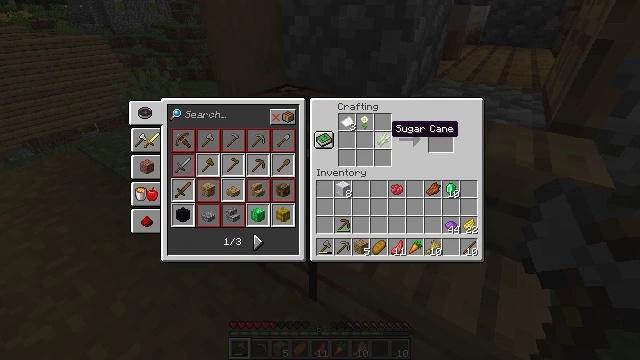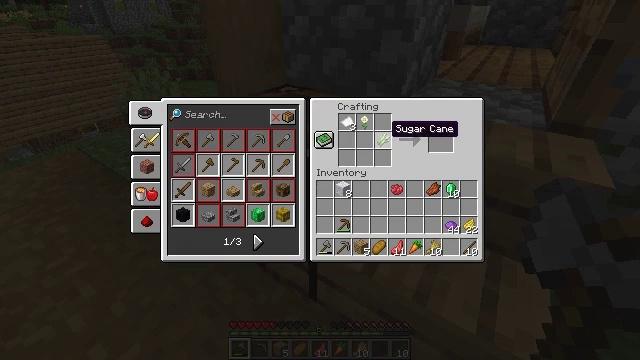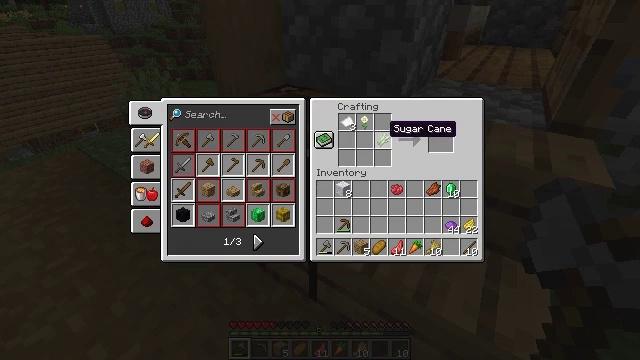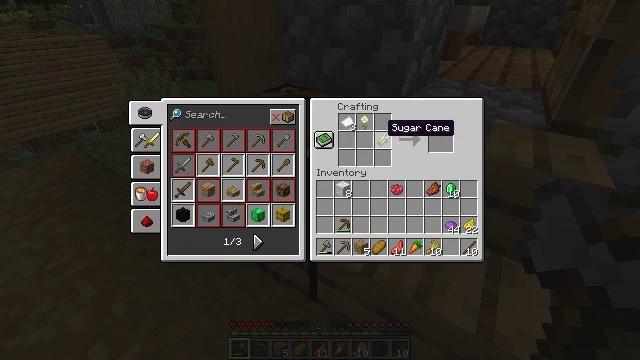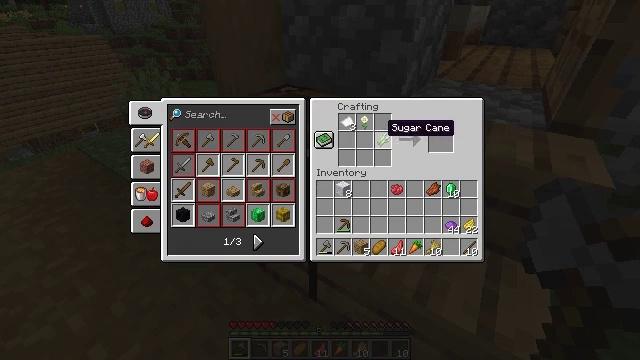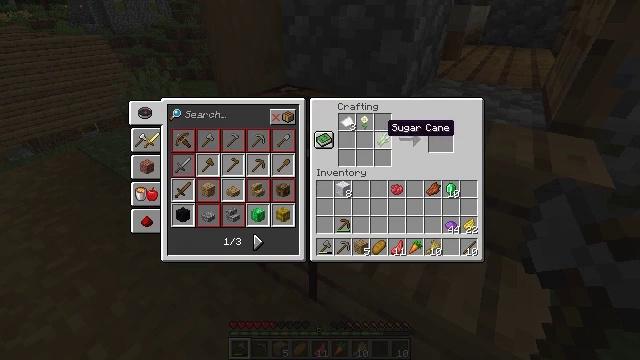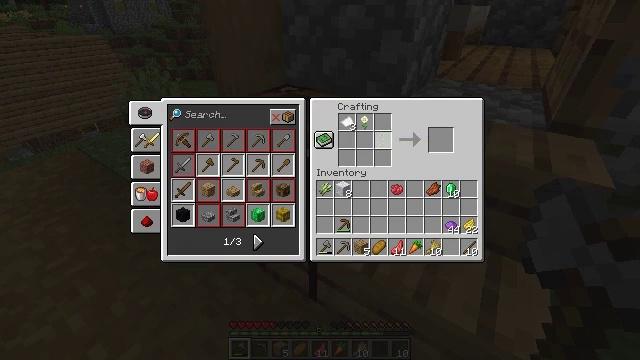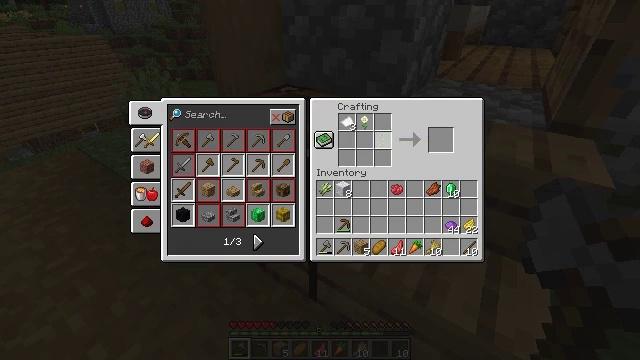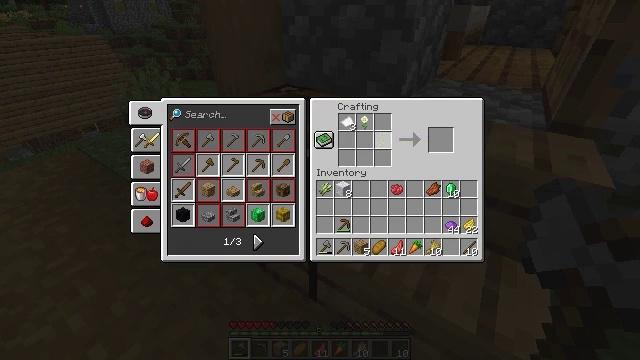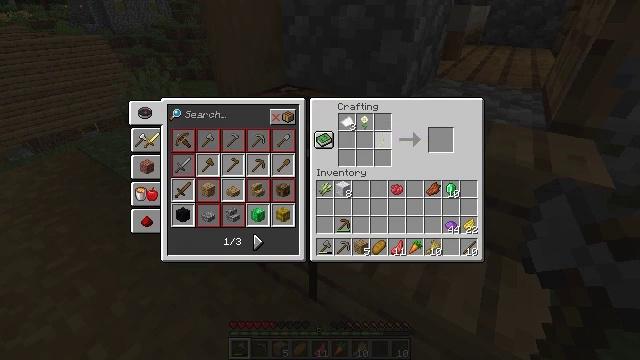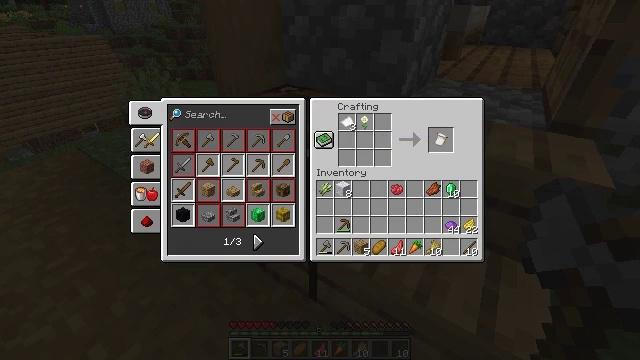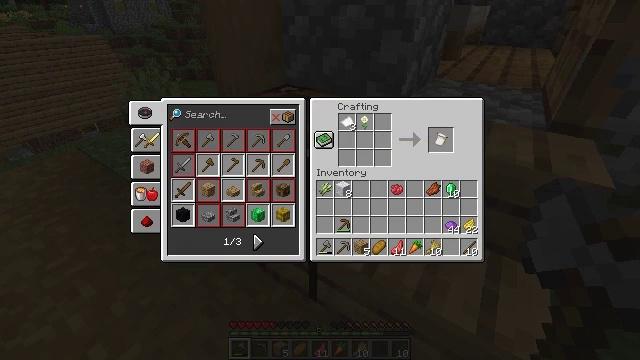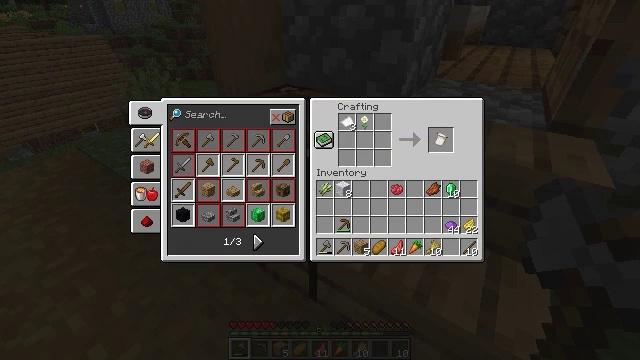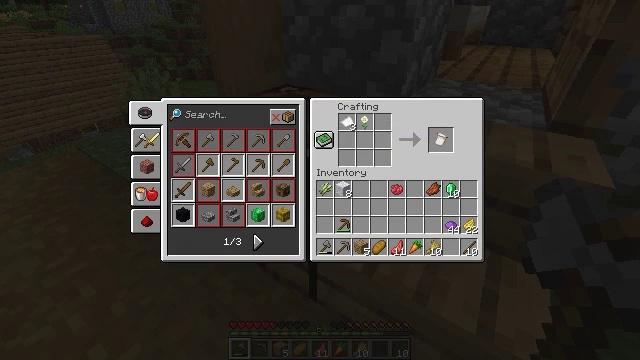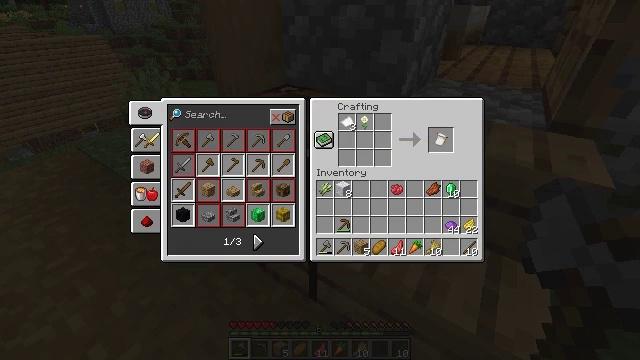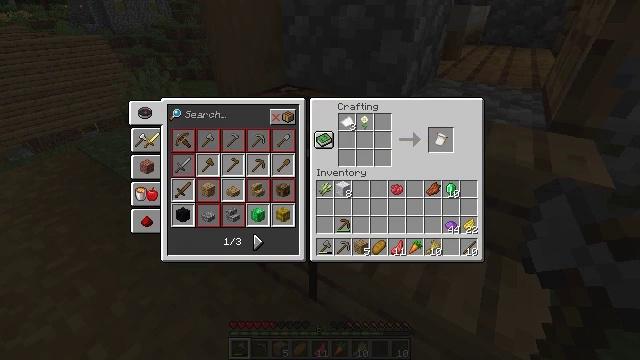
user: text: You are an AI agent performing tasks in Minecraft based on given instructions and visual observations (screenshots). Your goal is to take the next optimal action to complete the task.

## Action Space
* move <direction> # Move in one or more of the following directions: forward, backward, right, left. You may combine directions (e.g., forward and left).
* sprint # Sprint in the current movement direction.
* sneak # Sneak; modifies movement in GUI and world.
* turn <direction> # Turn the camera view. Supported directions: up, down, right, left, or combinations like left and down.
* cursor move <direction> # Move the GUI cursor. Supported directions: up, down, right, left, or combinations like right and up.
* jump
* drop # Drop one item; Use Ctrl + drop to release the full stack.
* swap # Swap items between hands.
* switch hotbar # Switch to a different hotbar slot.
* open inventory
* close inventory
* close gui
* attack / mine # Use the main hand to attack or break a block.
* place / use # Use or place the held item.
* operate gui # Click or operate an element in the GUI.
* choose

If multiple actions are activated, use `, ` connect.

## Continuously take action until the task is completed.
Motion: motion action
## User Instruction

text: Make a flower banner pattern with the necessary materials.
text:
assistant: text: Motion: no_op
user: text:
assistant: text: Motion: no_op
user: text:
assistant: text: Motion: no_op
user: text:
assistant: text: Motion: no_op
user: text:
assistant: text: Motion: sneak
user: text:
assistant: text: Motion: sneak, operate gui
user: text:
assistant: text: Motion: sneak, operate gui
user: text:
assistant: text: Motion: sneak, operate gui
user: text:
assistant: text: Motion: sneak, cursor move right
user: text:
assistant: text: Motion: sneak, cursor move right
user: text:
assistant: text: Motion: sneak, cursor move right
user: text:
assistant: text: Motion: sneak
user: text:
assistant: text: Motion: sneak
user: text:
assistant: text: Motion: sneak
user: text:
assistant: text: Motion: sneak
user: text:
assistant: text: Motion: sneak
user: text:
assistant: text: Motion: sneak, cursor move left
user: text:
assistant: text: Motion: sneak, cursor move left
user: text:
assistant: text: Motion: sneak
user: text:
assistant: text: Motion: sneak, operate gui
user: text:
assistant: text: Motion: sneak, operate gui
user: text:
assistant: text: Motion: sneak, operate gui
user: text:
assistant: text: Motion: sneak
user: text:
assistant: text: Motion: no_op
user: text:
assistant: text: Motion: no_op